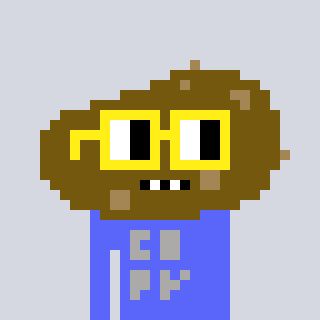
a pixel art character with square yellow glasses, a potato-shaped head and a purple-colored body on a cool background